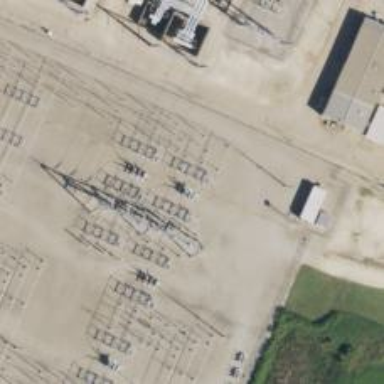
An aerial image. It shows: Switch for power supply.